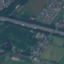
Land use / land cover: Highway